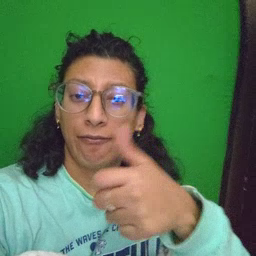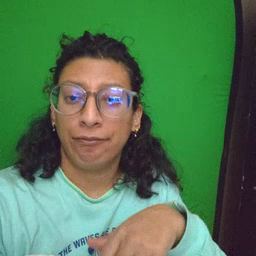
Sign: yourself